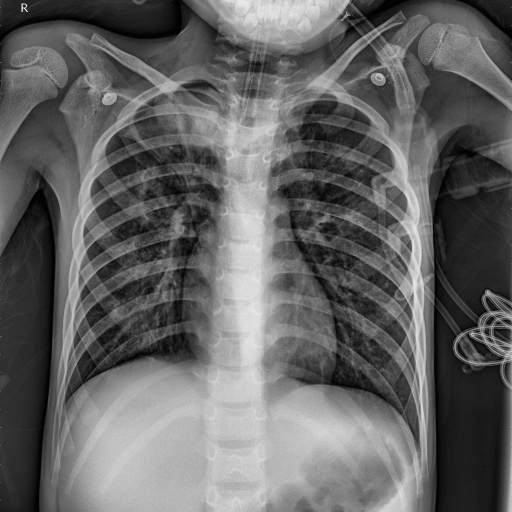
Finding: PNEUMONIA